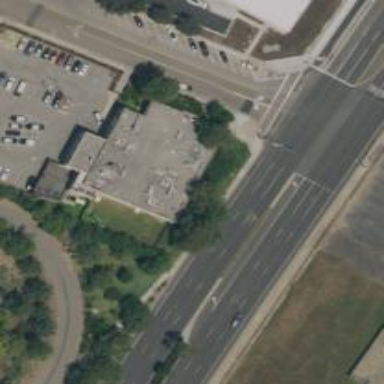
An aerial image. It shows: Police building.